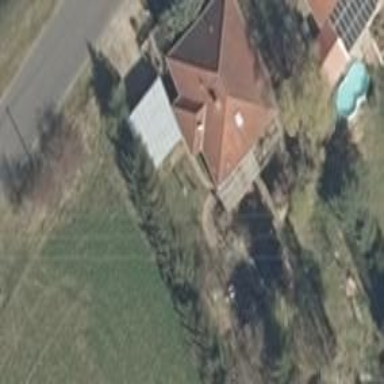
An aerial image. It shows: Simple and straightforward house.